Question: I am trying to develop a query that counts certain values for multiple tables.
The query works fine when I am taking the aggregate count of a field with just one left join in place. But when I add another left join, the aggregate fields in my results are incorrect. I.E., the counts are plain wrong.
I want to left join two tables to my main table (dbo.rep_profile), and then get a count of certain values within each table. But as soon as I left join the second table, my results are thrown off and some appear wrong, while others appear right.
Here is my code, and beneath it is a better synopsis of my issue:
'''
select rp.CRD_NUMBER, rp.CONTACT_ID, rp.CREATED_BY, rp.CREATED_DT, rp.UPDATED_DT, rp.UPDATED_BY,
count(ac.ACTIVITY_CONTACT_ID) as count_of_activities,
count(cl.LABEL_ID) as count_of_labels --including public, private, and shared
from dbo.REP_PROFILE rp (nolock)
left join dbo.ACTIVITY_CONTACT ac (nolock) on rp.CONTACT_ID = ac.CONTACT_ID
left join dbo.CONTACT_LABEL cl (nolock) on rp.CONTACT_ID = cl.CONTACT_ID --if this join is removed or commented out, the query return logically correct results
where
rp.CREATED_DT between '2013-06-01' and '2014-01-01'
and rp.UPDATED_DT != rp.CREATED_DT --record has been updated at least one time after the date of it's creation
and rp.CREATED_BY in --record was created by a past or present member of our team
(select ur.user_id
from dbo.SP_USER_ROLE ur
where ur.ROLE_ID = 'X')
/*and rp.UPDATED_BY not in --last update NOT made by our team
(select ur.user_id
from dbo.SP_USER_ROLE ur
where ur.ROLE_ID = 'X')*/
group by rp.CRD_NUMBER, rp.CONTACT_ID, rp.CREATED_BY, rp.CREATED_DT, rp.UPDATED_DT, rp.UPDATED_BY
having count(ac.ACTIVITY_CONTACT_ID)>0 --record has at least one activity
--or count(cl.LABEL_ID)>0 --record has at least one label
order by rp.CONTACT_ID
'''
If a contact_ID (the primary key I am joining on) appears in both tables which I am joining (both the activity_contact and label_id) then the results of both the count_of_activities aggregate column and count_of_labels aggregate column are incorrect. BUT... if a certain contact_id appears in just ONE of the joined tables, then the aggregate results are correct.
Here is a Venn Diagram of what I am to do with all my left joins leading to the Rep_Profile table:

I am stumped. I don't understand the logical flaw that is causing erroneous aggregate counts.
Here is my working code, with the new sub-queries in the 'select' statement
'''
select rp.CRD_NUMBER, rp.CONTACT_ID, rp.CREATED_BY, rp.CREATED_DT, rp.UPDATED_DT, rp.UPDATED_BY,
(select count(ac.ACTIVITY_CONTACT_ID) from ACTIVITY_CONTACT ac where rp.CONTACT_ID = ac.CONTACT_ID) as count_of_activities,
(select count(cl.LABEL_ID) from contact_label cl where rp.CONTACT_ID = cl.CONTACT_ID) as count_of_labels, --including public, private, and shared
(select count(th.TRANSACTION_ID) from TRANSACTION_HISTORY th where rp.CONTACT_ID = th.CONTACT_ID) as count_of_trades
from dbo.REP_PROFILE rp (nolock) --query gave logical errors when multiple joins were attempted, used sub-queries in Select statement to fix the issue
where
rp.CREATED_DT between '2013-06-01' and '2014-01-01'
and rp.UPDATED_DT != rp.CREATED_DT --record has been updated at least one time after the date of it's creation
and rp.CREATED_BY in --record was created by a past or present member of our team
(select ur.user_id
from dbo.SP_USER_ROLE ur
where ur.ROLE_ID = 'X')
/*the following criteria ensure that the query results will display reps with at least 1 activity, label, or trade. */
and
((select count(th.TRANSACTION_ID) from TRANSACTION_HISTORY th where rp.CONTACT_ID = th.CONTACT_ID)>0 --trades > 0
or (select count(cl.LABEL_ID) from contact_label cl where rp.CONTACT_ID = cl.CONTACT_ID)>0
or (select count(ac.ACTIVITY_CONTACT_ID) from ACTIVITY_CONTACT ac where rp.CONTACT_ID = ac.CONTACT_ID)>0) --labels > 0
group by rp.CRD_NUMBER, rp.CONTACT_ID, rp.CREATED_BY, rp.CREATED_DT, rp.UPDATED_DT, rp.UPDATED_BY
order by rp.CONTACT_ID
'''
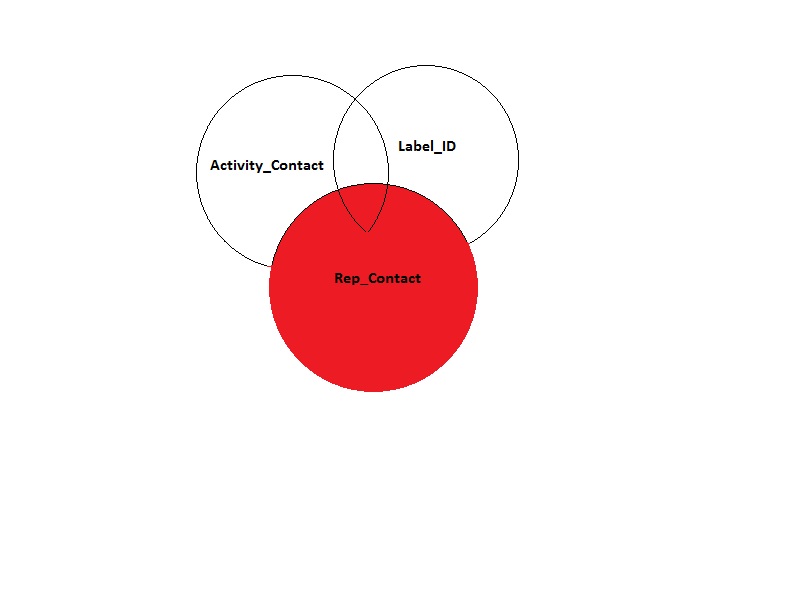
Answer: Left join on 1:m relationship will produce m times rows.
So, when you add a join to contact_label table, there will be rows in result as many as there is matching rows in contact_label. This will affect the results af aggregations.
'''
select rp.CRD_NUMBER, rp.CONTACT_ID, rp.CREATED_BY, rp.CREATED_DT, rp.UPDATED_DT, rp.UPDATED_BY,
count(ac.ACTIVITY_CONTACT_ID) as count_of_activities,
(select count(cl.LABEL_ID) from contact_label cl where rp.CONTACT_ID = cl.CONTACT_ID) as count_of_labels
from dbo.REP_PROFILE rp (nolock)
left join dbo.ACTIVITY_CONTACT ac (nolock) on rp.CONTACT_ID = ac.CONTACT_ID
where...
'''